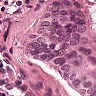
Metastatic tissue present: yes